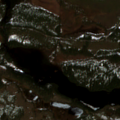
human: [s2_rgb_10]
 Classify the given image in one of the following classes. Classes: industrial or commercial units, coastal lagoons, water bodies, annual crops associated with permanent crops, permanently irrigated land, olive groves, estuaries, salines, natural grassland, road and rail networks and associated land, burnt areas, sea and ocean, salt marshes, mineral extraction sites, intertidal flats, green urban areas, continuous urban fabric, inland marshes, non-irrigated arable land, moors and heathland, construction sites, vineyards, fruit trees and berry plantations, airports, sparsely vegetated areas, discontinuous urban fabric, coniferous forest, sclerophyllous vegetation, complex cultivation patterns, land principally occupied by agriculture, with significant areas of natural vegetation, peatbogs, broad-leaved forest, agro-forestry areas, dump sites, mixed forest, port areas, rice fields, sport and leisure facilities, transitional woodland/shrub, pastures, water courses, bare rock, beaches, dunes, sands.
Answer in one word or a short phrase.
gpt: coniferous forest, transitional woodland/shrub, water bodies